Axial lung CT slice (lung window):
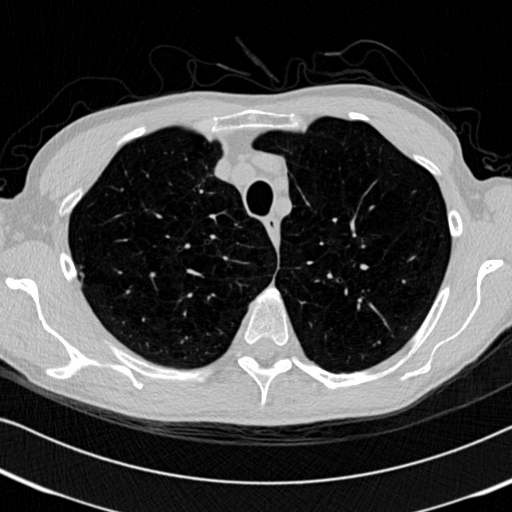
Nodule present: no